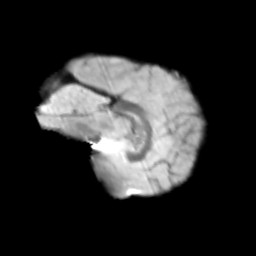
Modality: T2w
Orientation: sagittal
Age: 9
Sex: female
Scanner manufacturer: siemens
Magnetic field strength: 3 T
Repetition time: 3.8 s
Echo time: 0.07 s